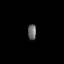
Tissue: prostate
Cell type: T cells
Senescence score: 0.3148
Nuclear area (px): 124
Mean DAPI intensity: 109.669